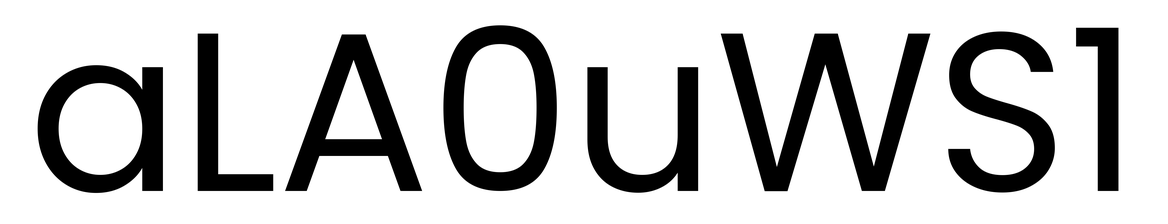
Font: Poppins-Regular